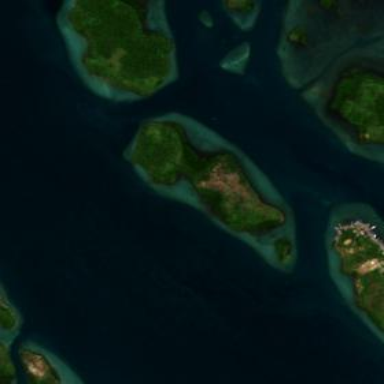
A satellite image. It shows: Islet located along the natural coastline.